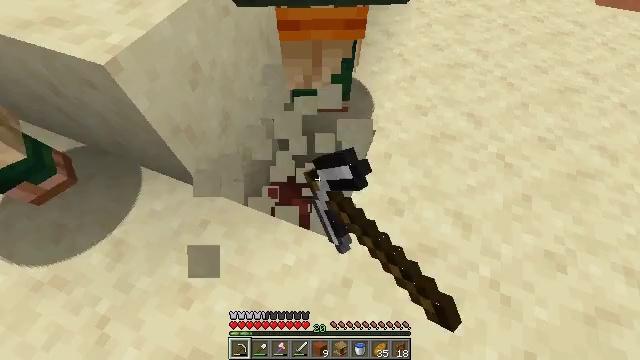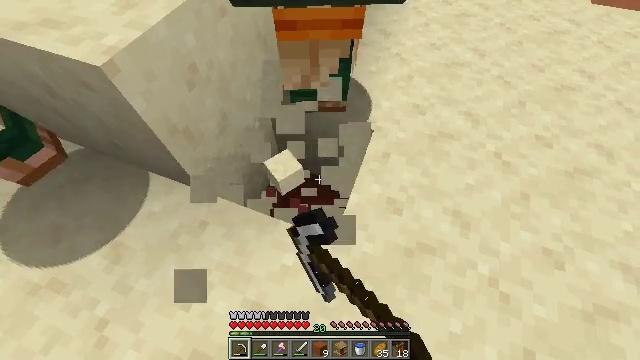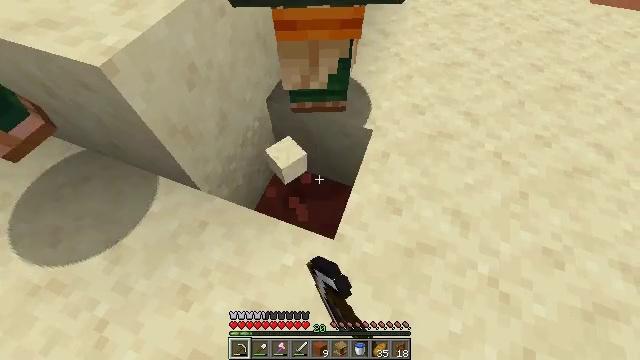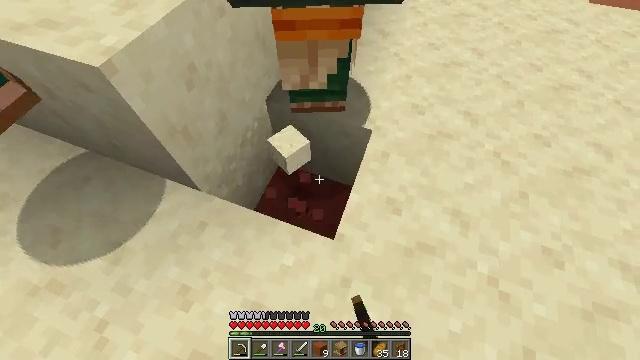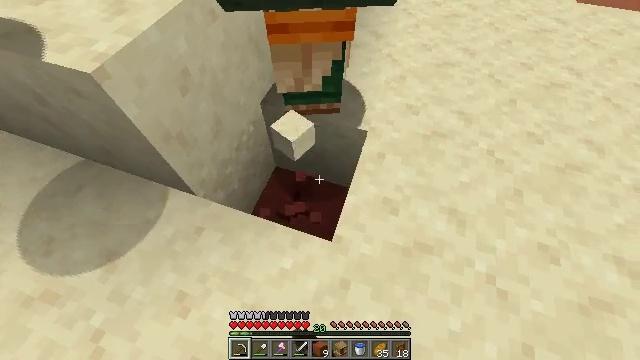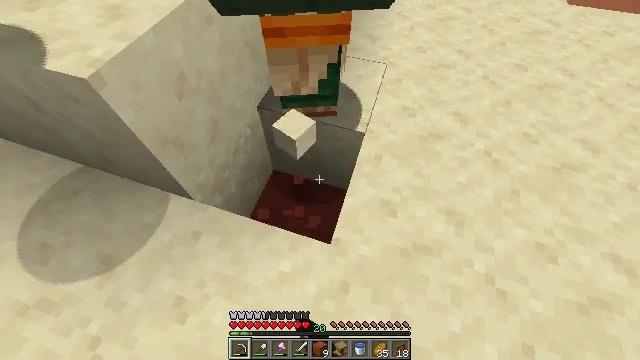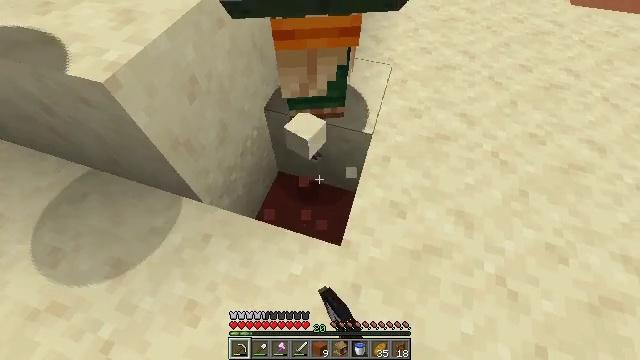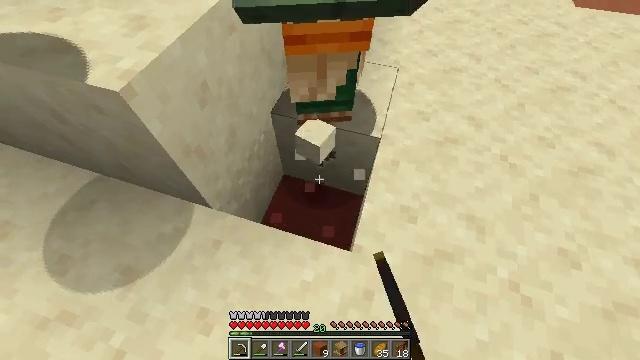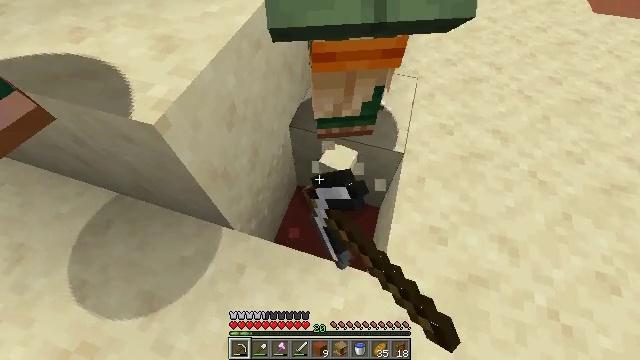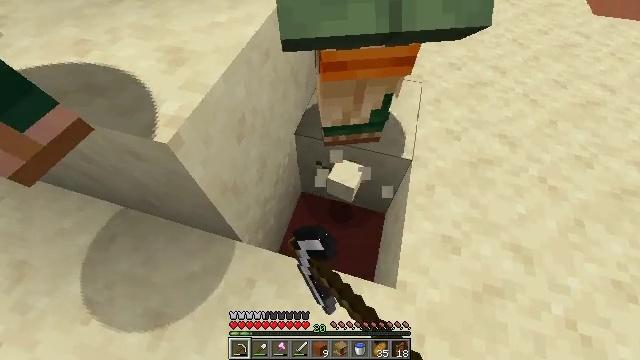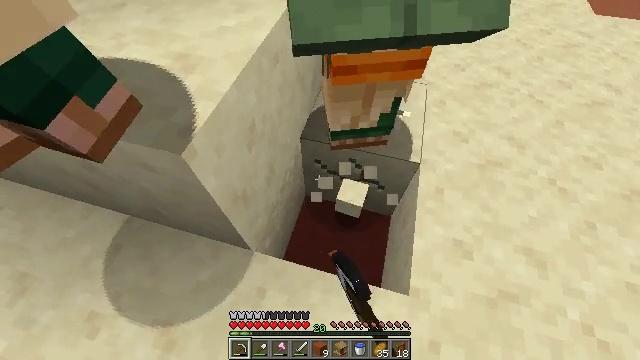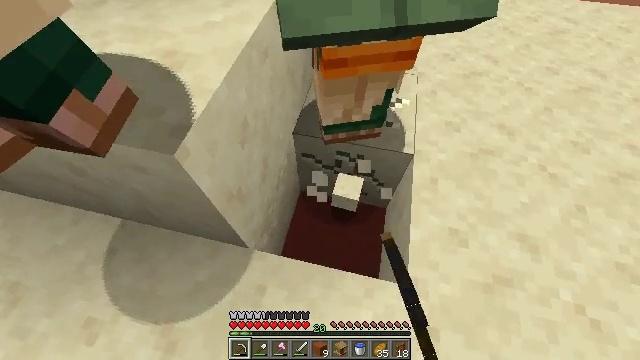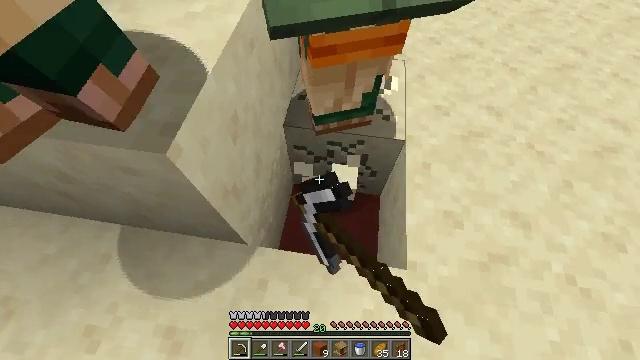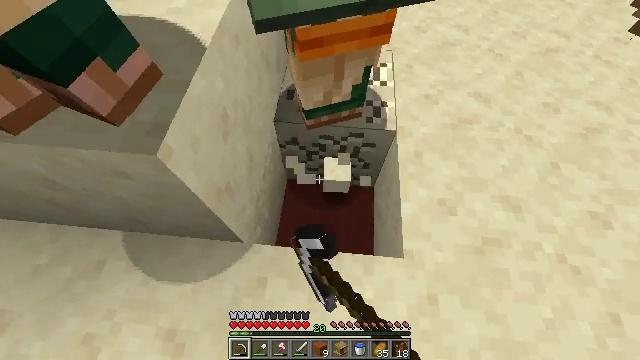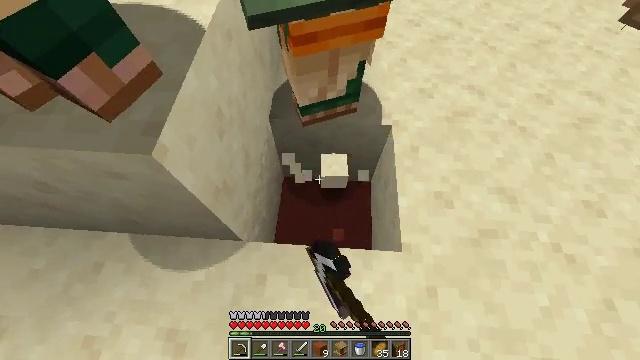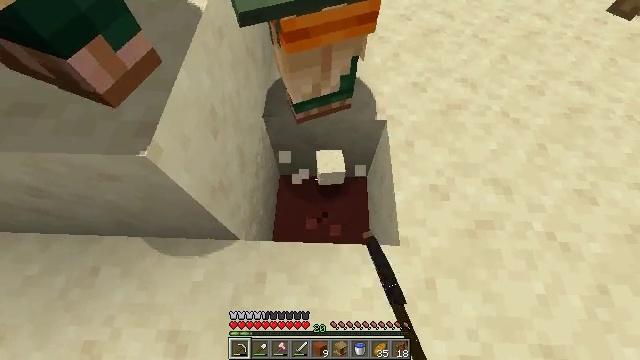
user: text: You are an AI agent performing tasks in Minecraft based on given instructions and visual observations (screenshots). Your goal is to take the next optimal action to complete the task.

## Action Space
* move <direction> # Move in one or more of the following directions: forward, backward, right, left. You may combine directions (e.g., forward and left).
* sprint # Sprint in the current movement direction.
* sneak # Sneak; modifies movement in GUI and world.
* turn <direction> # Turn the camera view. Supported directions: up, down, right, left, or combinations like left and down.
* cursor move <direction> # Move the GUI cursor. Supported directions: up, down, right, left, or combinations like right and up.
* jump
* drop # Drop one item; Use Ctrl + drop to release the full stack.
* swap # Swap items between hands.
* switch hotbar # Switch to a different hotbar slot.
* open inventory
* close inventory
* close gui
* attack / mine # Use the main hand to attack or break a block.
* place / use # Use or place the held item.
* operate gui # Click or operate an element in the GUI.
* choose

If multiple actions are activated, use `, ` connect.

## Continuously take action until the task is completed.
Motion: motion action
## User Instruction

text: Mine red terracotta from a structure.
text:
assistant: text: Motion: attack / mine
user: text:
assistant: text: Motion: attack / mine
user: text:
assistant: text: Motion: attack / mine
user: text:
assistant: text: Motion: turn right, attack / mine
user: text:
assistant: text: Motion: attack / mine
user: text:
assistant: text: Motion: move left, attack / mine
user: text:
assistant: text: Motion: move forward and move left, attack / mine
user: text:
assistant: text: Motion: move forward and move left, attack / mine
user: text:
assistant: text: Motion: turn right, attack / mine
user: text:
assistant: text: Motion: attack / mine
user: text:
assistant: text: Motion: turn right and down, attack / mine
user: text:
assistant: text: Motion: turn right and down, attack / mine
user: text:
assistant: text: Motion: turn right and down, attack / mine
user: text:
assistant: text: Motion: turn right, attack / mine
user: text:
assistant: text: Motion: turn right, attack / mine
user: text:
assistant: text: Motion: turn right, attack / mine
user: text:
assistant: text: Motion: attack / mine
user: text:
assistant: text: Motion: attack / mine
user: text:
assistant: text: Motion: attack / mine
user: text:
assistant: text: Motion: attack / mine
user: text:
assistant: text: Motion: attack / mine
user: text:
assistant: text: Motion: attack / mine
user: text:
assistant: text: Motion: attack / mine
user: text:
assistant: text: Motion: turn right and up, attack / mine
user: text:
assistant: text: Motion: attack / mine
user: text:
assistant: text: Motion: attack / mine